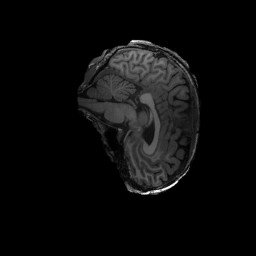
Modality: T1w
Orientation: sagittal
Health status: ill
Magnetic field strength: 3 T